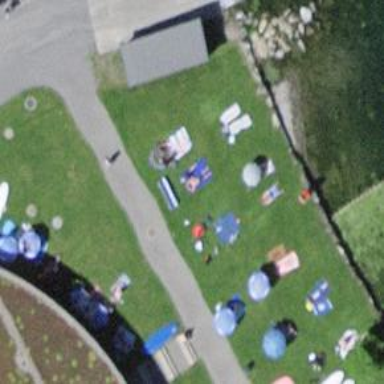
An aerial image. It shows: Blue bench.